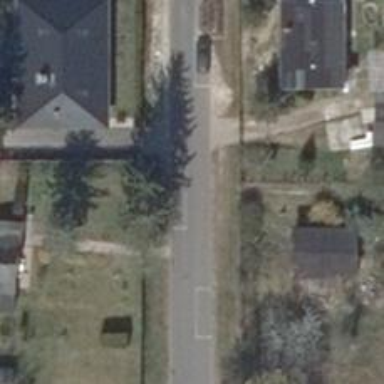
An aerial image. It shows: Asphalt road designated as living street.